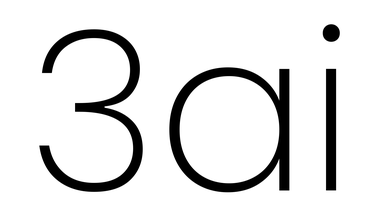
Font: Poppins-ExtraLight